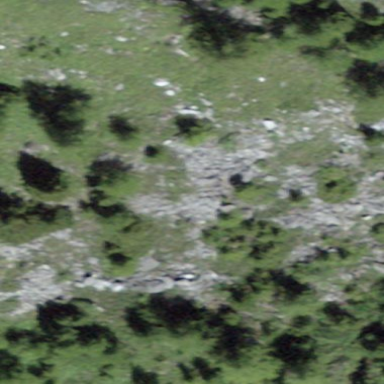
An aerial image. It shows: Natural scree.